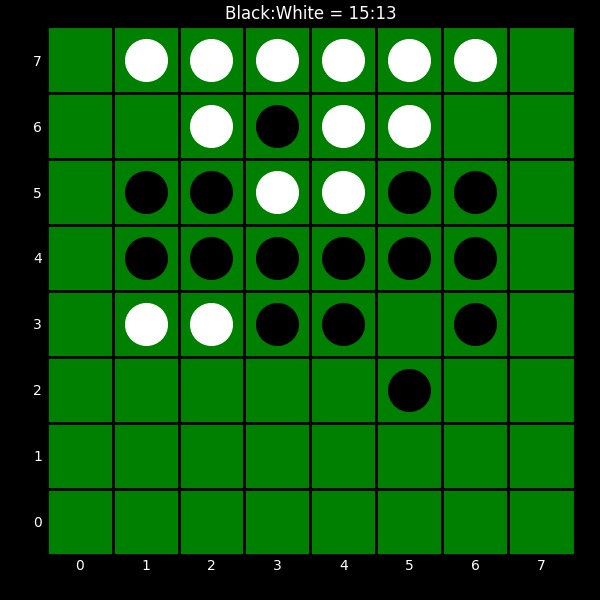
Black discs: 15
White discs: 13